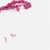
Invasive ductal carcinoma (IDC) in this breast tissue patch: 0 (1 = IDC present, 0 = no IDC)